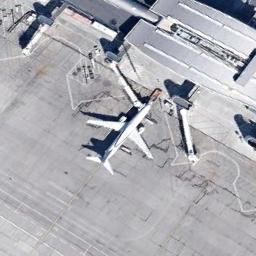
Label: airplane